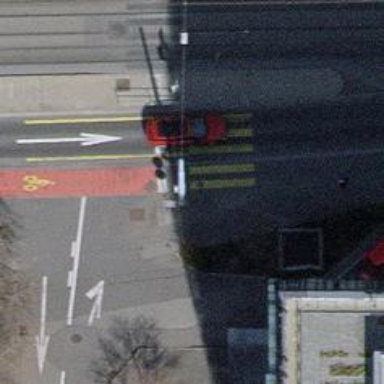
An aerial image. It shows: Road crossing with traffic signals.